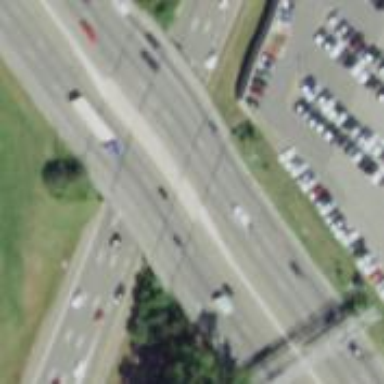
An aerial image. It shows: Urban freeway bridge.